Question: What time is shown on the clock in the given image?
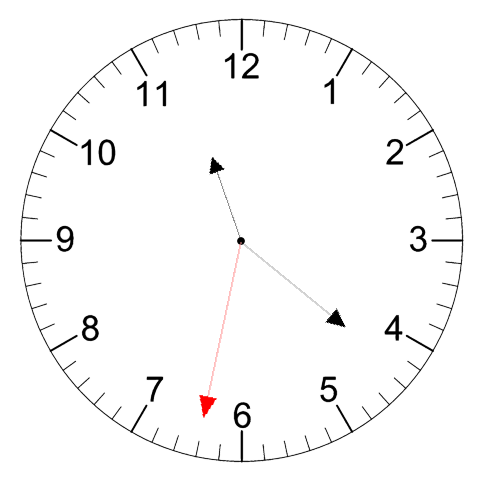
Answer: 11:21:32